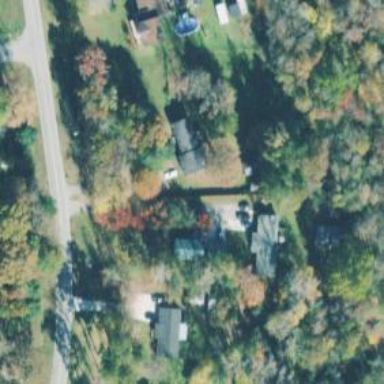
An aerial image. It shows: Driveway leading to service road.